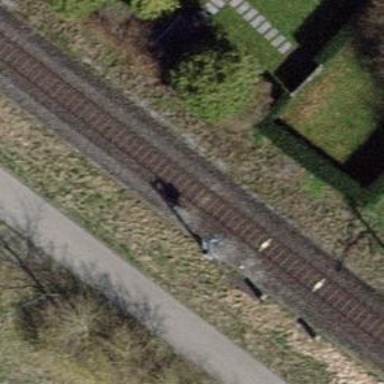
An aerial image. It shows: Railway signal.